Question: I am currently running the below code to parse an HTML link using HTML Agility Pack for WP7.
EDIT ******************************** Code with suggested changes
void client_DownloadStringCompleted(object sender, DownloadStringCompletedEventArgs e)
{
var html = e.Result;
'''
var doc = new HtmlDocument();
doc.LoadHtml(html);
var list = doc.DocumentNode.Descendants("div").ToList();
var node = doc.DocumentNode.Descendants("div")
.FirstOrDefault(x => x.Id == "FlightInfo_FlightInfoUpdatePanel")
.Element("table")
.Element("tbody")
.Elements("tr").Select(n => new Flight()
{
Airline = n.Element("td").Single(j => j.Attribute("class") == "airline").Value,
FlightType = n.Element("td").Single(j => j.Attribute("class") == "airline").Value,
Time = n.Element("td").Single(j => j.Attribute("class") == "airline").Value,
}
);
'''
This outputs the below into a scrollviewer

There are multiple td's in each line for flight, time, airline etc.. What I would like to do is to bind each td inner text to a listbox dataTemplate.
Here is an example of what I think the XAML would look like
'''
<ListBox Margin="6,6,-12,0" Name="listBox1">
<ListBox.ItemTemplate>
<DataTemplate>
<StackPanel Margin="0,0,0,17" Width="432" Height="Auto">
<TextBlock Text="{Binding Airline}" Foreground="#FF4BCCF5" FontSize="24" />
<TextBlock Text="{Binding Flight}" TextWrapping="Wrap" FontSize="22" Foreground="#FF969696" />
<TextBlock Text="{Binding Time}" TextWrapping="Wrap" FontSize="20" Foreground="#FF05C16C" />
<TextBlock Text="{Binding Origin}" TextWrapping="Wrap" FontSize="20" />
</StackPanel>
</DataTemplate>
</ListBox.ItemTemplate>
</ListBox>
'''
HTML Example:
'''
<tr class="">
<td class="airline"><img src="/images/airline logos/NZ.gif" title="AIR NEW ZEALAND LIMITED. " alt="AIR NEW ZEALAND LIMITED. " /></td>
<td class="flight">NZ8</td>
<td class="codeshare">&nbsp;</td>
<td class="origin">San Francisco</td>
<td class="date">01 Sep</td>
<td class="time">17:15</td>
<td class="est">18:00</td>
<td class="status">DEPARTED</td>
</tr>
'''
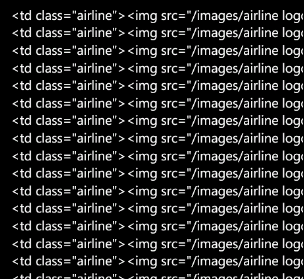
Answer: '''
public class Flight
{
public string Airline { get; set; }
public string Flight { get; set; }
public DateTime Time { get; set; }
}
'''
This is your code:
'''
var node = doc.DocumentNode.Descendants("div")
.FirstOrDefault(x => x.Id == "FlightInfo_FlightInfoUpdatePanel")
.Element("table")
.Element("tbody")
.Elements("tr").Aggregate("Flight list
", (acc, n) => acc + "
" + n.OuterHtml);
'''
After
'''
List<Flight> flightList=new List<Flight>();
foreach (HtmlNode tr in node){
flightList.Add(new Flight(){
Airline=tr.Descendants("td")
.FirstOrDefault(f=>f.Attributes["class"].Value=="airline").InnerHtml,
Flight=tr.Descendants("td")
.FirstOrDefault(f=>f.Attributes["class"].Value=="flight").InnerText
// Insert other properties here
});
}
listbox1.ItemsSource=flightList;
'''